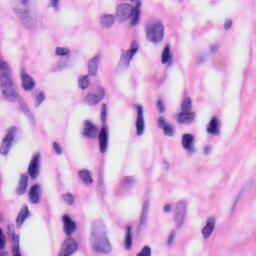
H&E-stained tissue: Skin